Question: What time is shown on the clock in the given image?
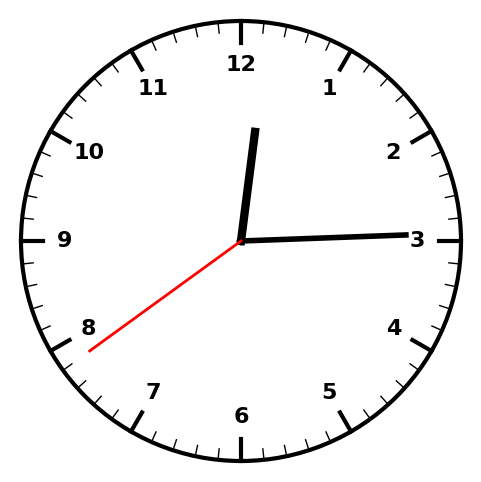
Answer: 12:14:39